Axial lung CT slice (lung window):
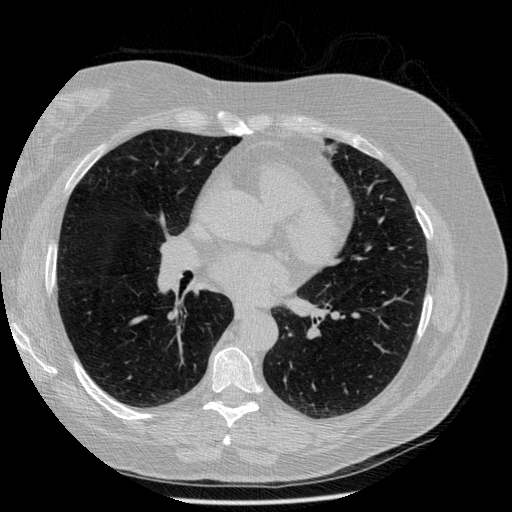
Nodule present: no